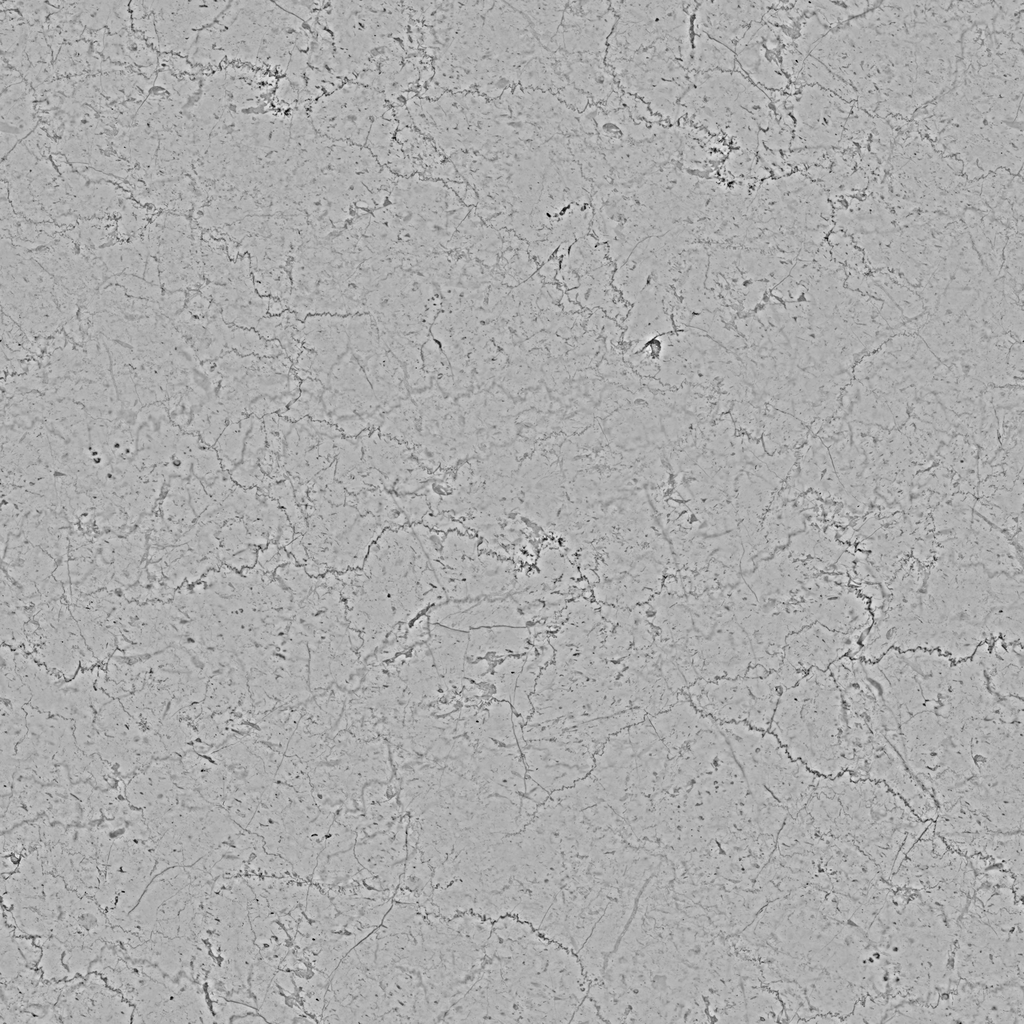
Texture map type: Displacement